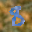
Label: 8